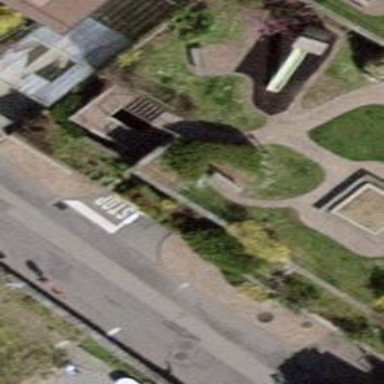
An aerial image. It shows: Entrance to multi-storey parking facility.